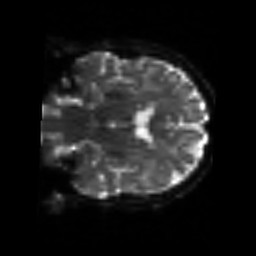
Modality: sbref
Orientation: coronal
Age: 78
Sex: male
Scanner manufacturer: siemens
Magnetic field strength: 3 T
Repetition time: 3.2 s
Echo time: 0.081 s